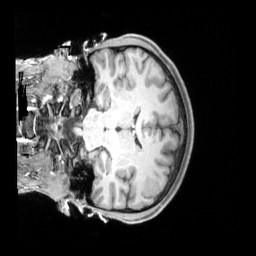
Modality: T1w
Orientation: coronal
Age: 22
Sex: male
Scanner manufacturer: siemens
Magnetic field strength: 3 T
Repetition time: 2.53 s
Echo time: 0.00326 s